Field crop: maize
Growth stage: 2
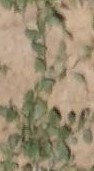
Species: convolvulus